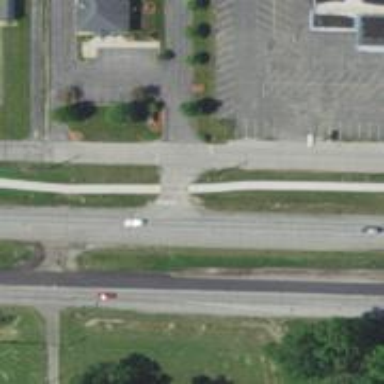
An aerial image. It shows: Trunk highway.